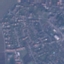
Land use / land cover: Residential